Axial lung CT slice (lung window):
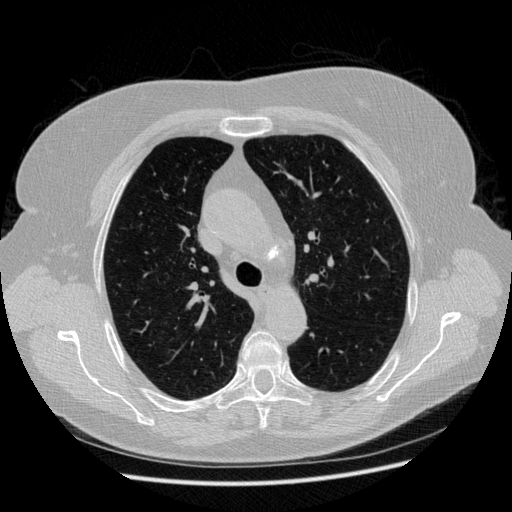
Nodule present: no